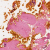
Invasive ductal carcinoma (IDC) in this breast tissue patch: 0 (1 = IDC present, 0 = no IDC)